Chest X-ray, PA view. Patient: 67 years old, sex M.
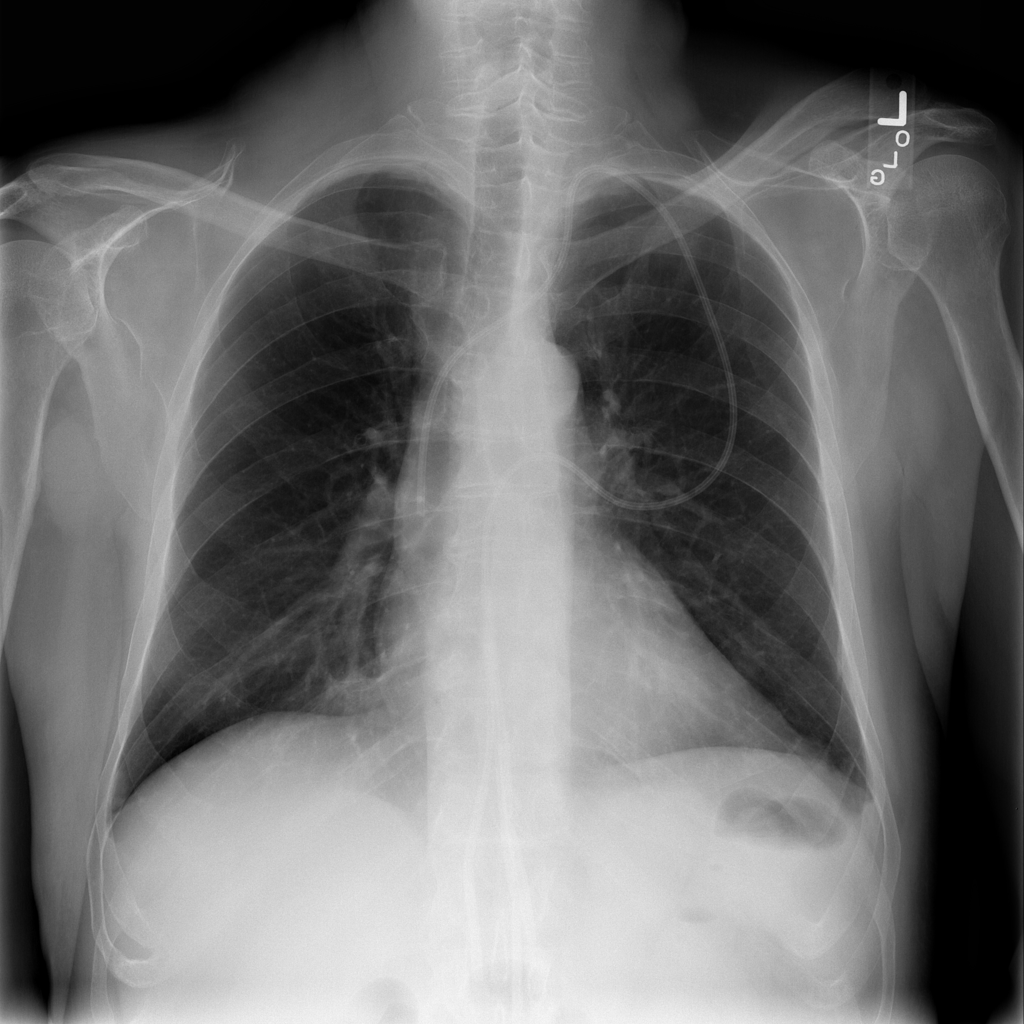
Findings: No Finding